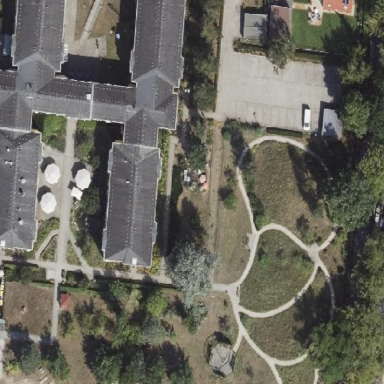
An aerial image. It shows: Nursing home building with apartments. The roof has hipped shape.